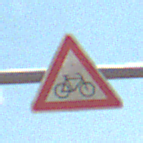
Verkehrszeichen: RadverkehrLinks
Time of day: Midday
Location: Outdoor (Suburban)
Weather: PartlyCloudy
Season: NotSpecified
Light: Natural